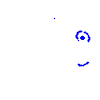
Particle: kaon